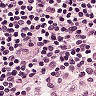
Metastatic tissue present: no